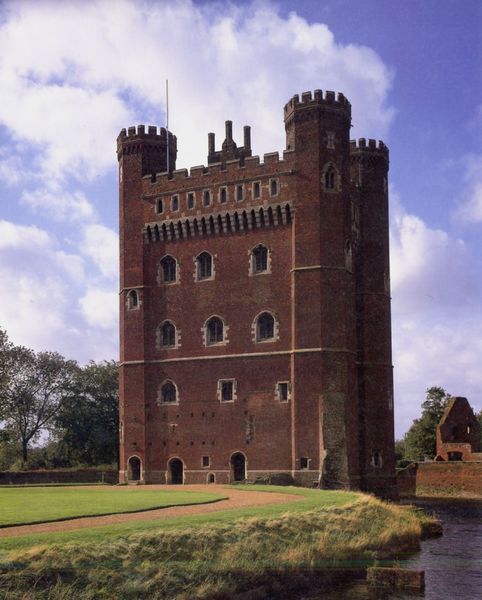
Titel: Lincolnshire, Tattershall Castle, Turm
Künstler: Edwin Smith
Standort: (GB England Lincolnshire) (EU - GB - England - Lincolnshire)
Schlagwörter: blau, himmel, wolken, bäume, fluss, grün, landschaft, see, teich, ufer, fenster, tür, gebäude, gras, haus, park, rasen, rot, schloss, weg, wiese, architektur, niederlande, natur, turm, türen, backstein, rundbogen, zinnen, vier, erker, ruine, burg, türme, tore, mittelalter, wasserschloss, burggraben, wassergraben, rsen